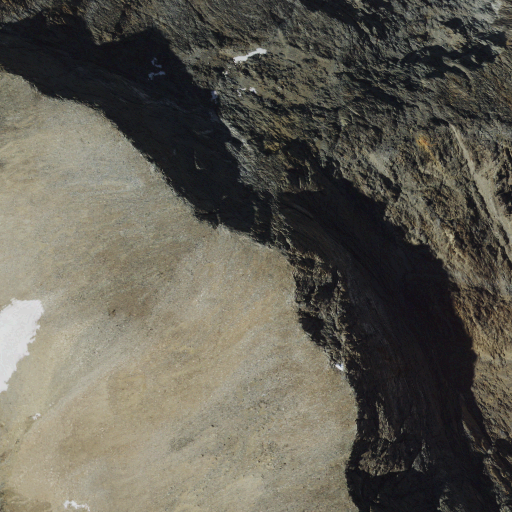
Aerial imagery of mountain in California named Black Giant containing barren land, snow, and shrub